Interaction volume radius: 10 \u00c5
Interaction volume height: 20 \u00c5
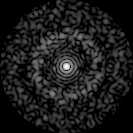
Disorder parameter: 0.8287